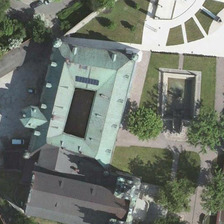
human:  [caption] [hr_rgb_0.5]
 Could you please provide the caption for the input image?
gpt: a church is surrounded by some green trees .

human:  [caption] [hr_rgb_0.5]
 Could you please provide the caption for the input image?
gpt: a church is surrounded by some green trees .

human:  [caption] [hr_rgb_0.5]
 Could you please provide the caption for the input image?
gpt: a church is surrounded by some green trees .

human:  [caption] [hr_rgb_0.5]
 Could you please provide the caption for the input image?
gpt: a church is surrounded by some green trees .

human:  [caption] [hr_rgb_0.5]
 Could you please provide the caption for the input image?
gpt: a church is surrounded by some green trees .